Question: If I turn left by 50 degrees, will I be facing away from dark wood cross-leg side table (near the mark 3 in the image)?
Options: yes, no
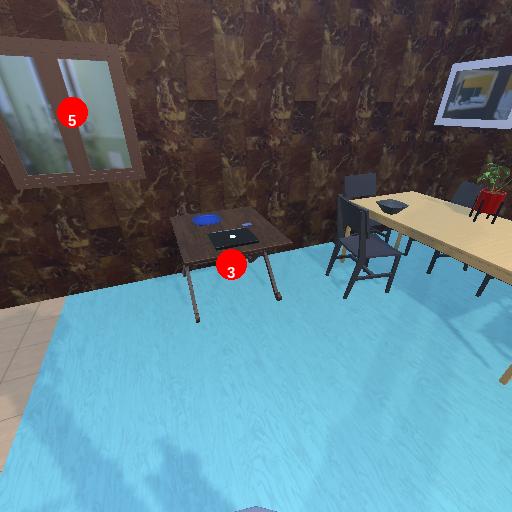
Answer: yes